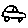
Label: car